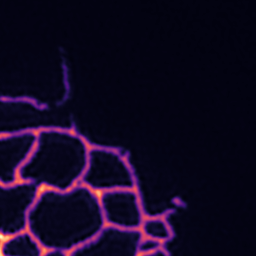
Label: Super-resolution ER image